Aerial crown-view tile of a tropical tree (Barro Colorado Island, Panama), acquired 20250616:
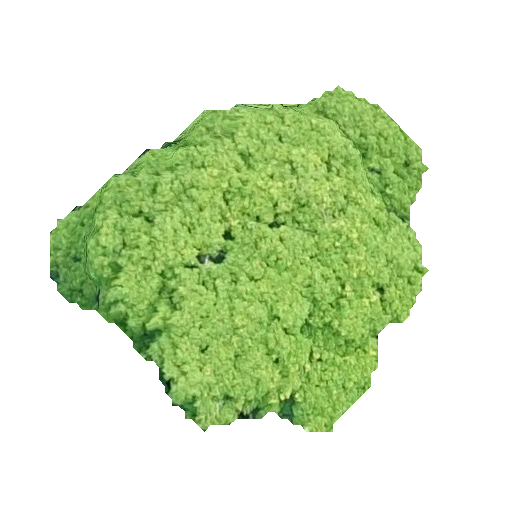
Species: Handroanthus guayacan
GBIF accepted scientific name: Handroanthus guayacan
Crown area: 129.352 m²